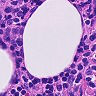
Metastatic tissue present: no